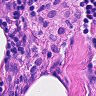
Metastatic tissue present: no